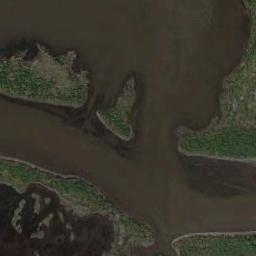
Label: wetland